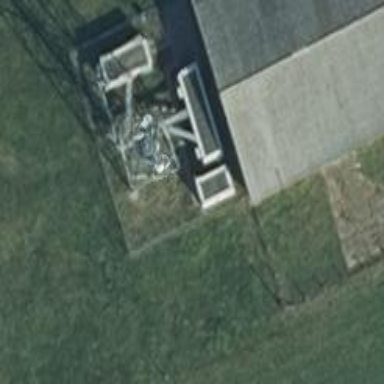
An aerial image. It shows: Mast structure.